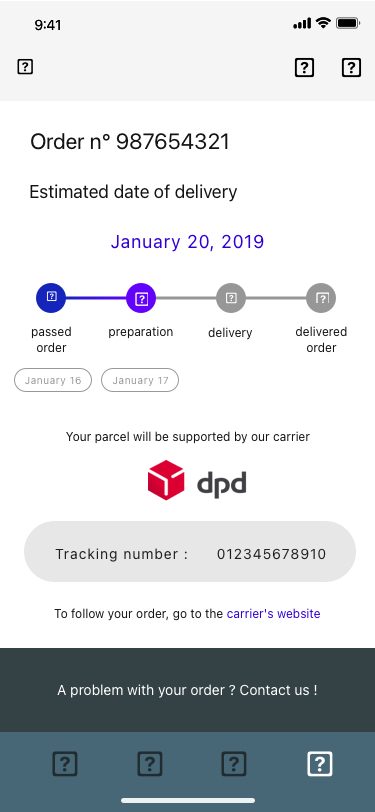
Text in this UI design:
A problem with your order ? Contact us !
To follow your order, go to the carrier's website
012345678910
Tracking number :
Your parcel will be supported by our carrier
delivered
order

delivery

preparation
January 17

January 16
passed order

January 20, 2019
Estimated date of delivery
Order n° 987654321